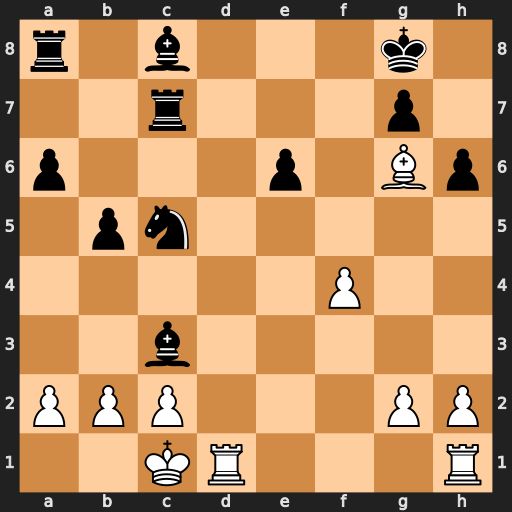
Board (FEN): r1b3k1/2r3p1/p3p1Bp/1pn5/5P2/2b5/PPP3PP/2KR3R
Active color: w
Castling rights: -
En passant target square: -
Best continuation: Rd8#